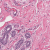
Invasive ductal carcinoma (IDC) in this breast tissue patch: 0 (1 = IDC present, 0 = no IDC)